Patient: sex M, age 64
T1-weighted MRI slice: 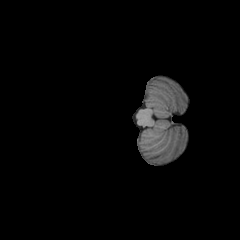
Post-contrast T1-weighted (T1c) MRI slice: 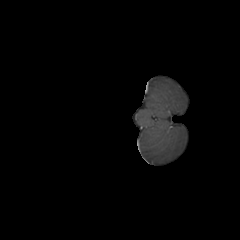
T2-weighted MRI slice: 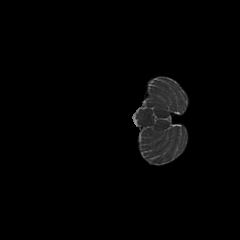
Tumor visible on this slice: no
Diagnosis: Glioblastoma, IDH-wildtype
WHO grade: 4